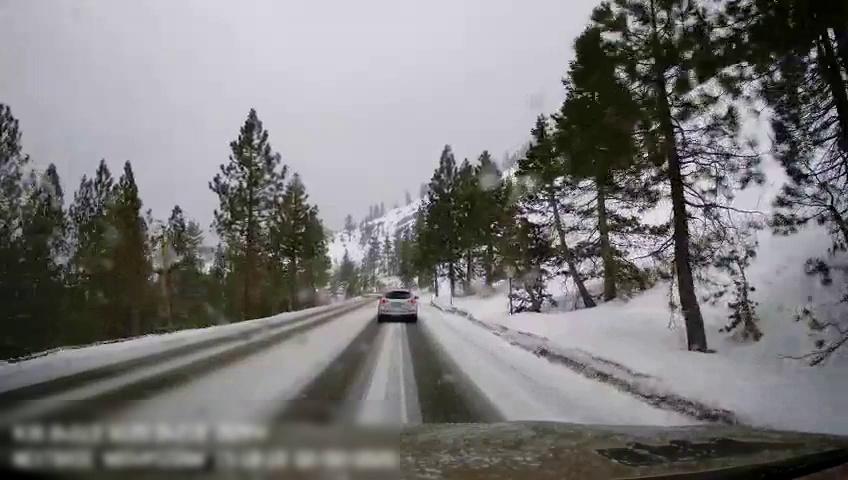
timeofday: Day
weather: Snowy
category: Drivable Space
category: Vehicles | Car